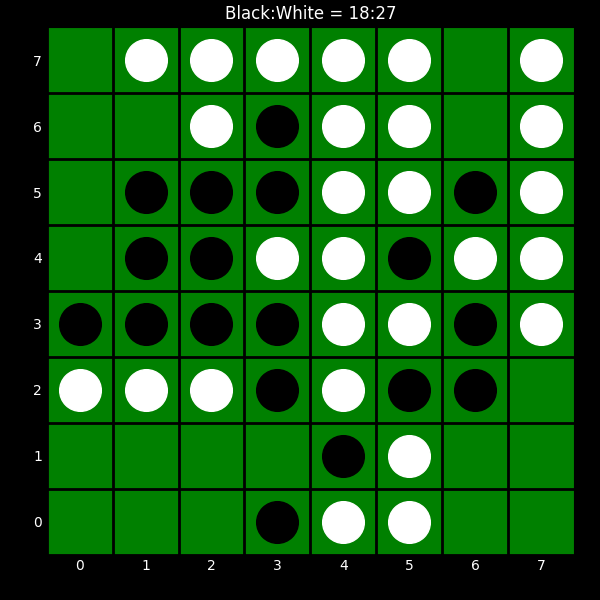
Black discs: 18
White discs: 27